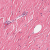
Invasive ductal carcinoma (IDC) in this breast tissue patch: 0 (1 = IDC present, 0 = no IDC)